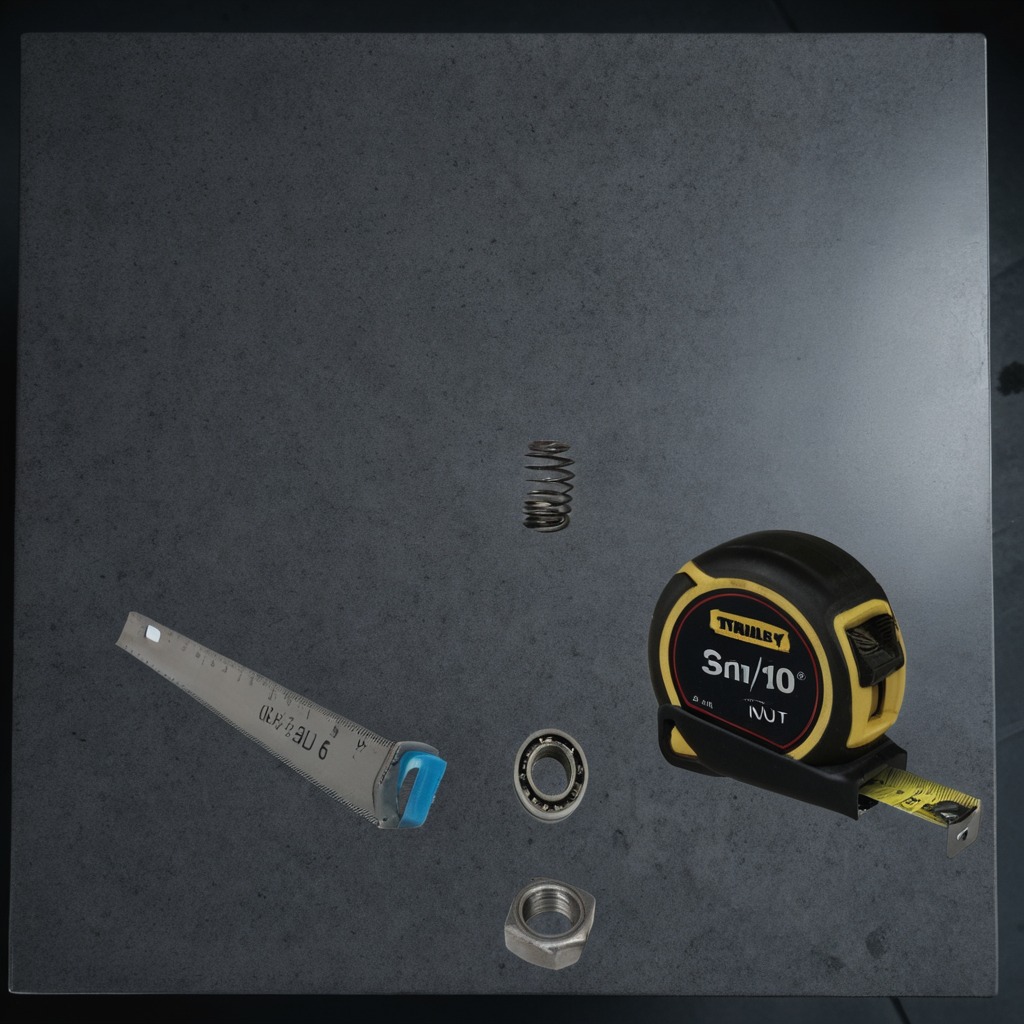
A metal ball bearing, a measuring tape, a coiled metal spring, a handheld metal saw, and a metal nut are lying on the granite table.